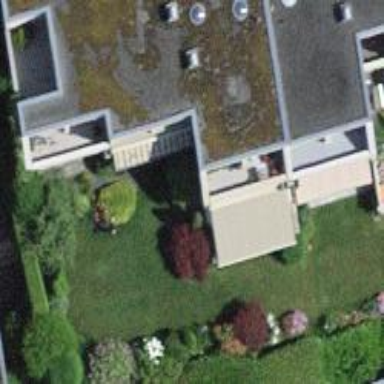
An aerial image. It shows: Terrace building.